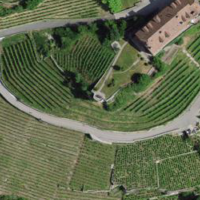
EUNIS habitat code: 40
Species observed at this site:
Antirrhinum majus